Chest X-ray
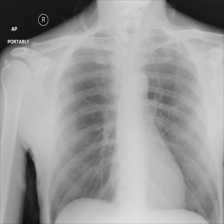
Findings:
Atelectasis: negative
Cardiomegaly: negative
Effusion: negative
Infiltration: negative
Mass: negative
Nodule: negative
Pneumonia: negative
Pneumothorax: negative
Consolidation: negative
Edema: negative
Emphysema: negative
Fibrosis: negative
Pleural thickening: negative
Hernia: negative